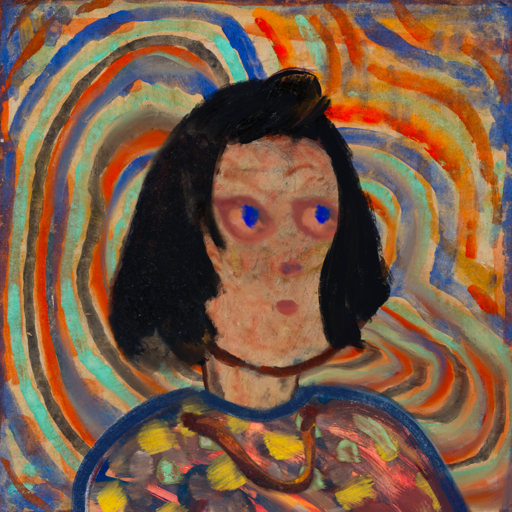
Background: Sisters, Head And Neck Side: Orphan, Face Side: Mother_And_Son_Mother, Bust: Mother_And_Son_Mother, Hair Side: Mosgoul, Head Accessory: Blank, Second Necklace: Comrade, Necklace: Blank, Baby: Blank